A time-domain waveform of one vibration snapshot from a rolling-element bearing is shown. Classify the bearing condition as one of: normal, inner_race, outer_race, ball.
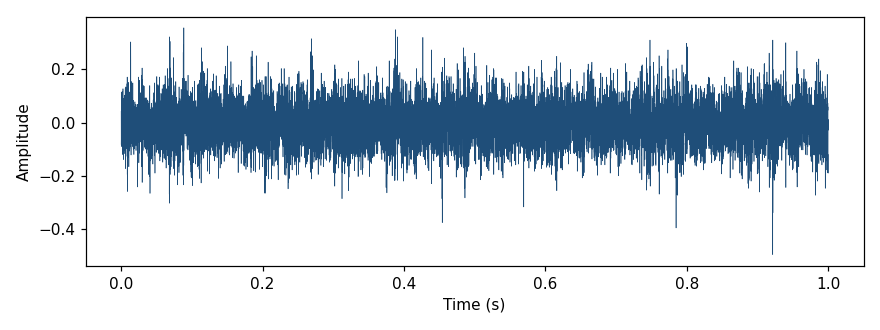
Answer: normal